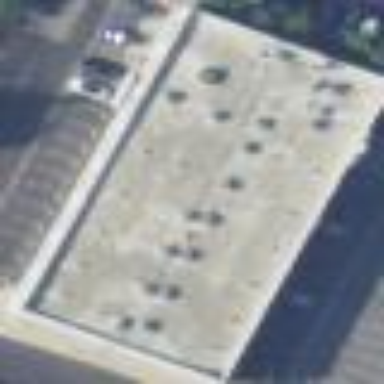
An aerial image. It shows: Commercial building.